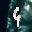
Label: 4